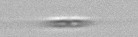
Label: Cylindrotheca